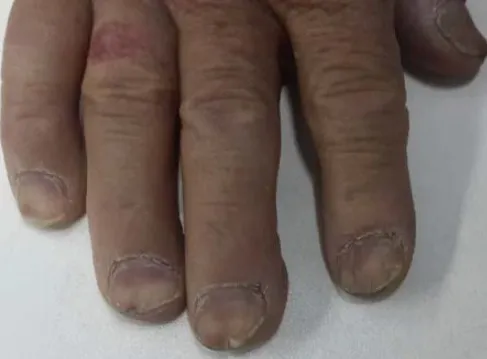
Hyperpigmentation of the hands and fingers are present in this case.
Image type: medical_photograph (skin_photograph)